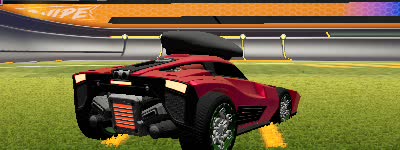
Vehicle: breakout